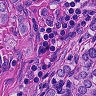
Metastatic tissue present: yes